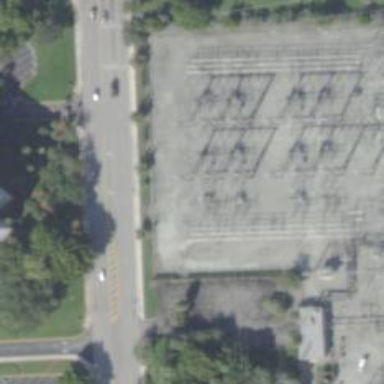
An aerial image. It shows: Switch used for power control.